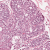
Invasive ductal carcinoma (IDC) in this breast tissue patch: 0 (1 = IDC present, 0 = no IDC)